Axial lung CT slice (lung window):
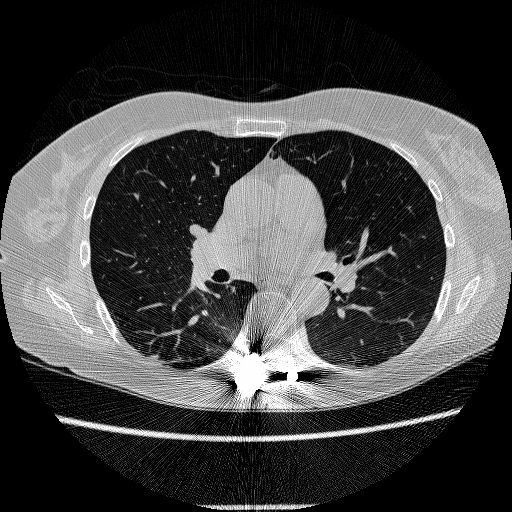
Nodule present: no